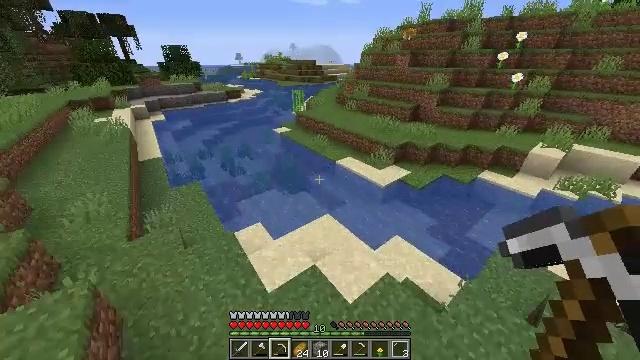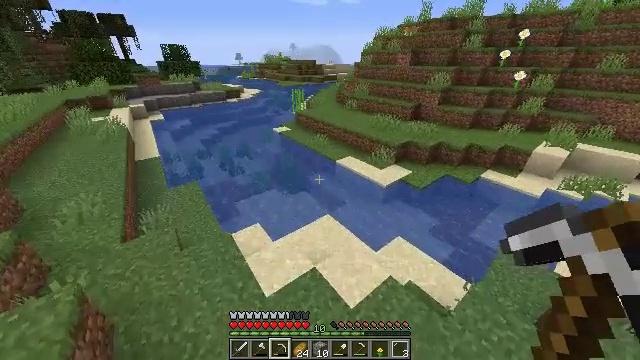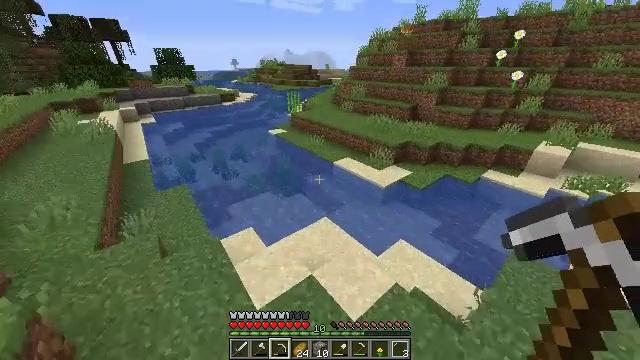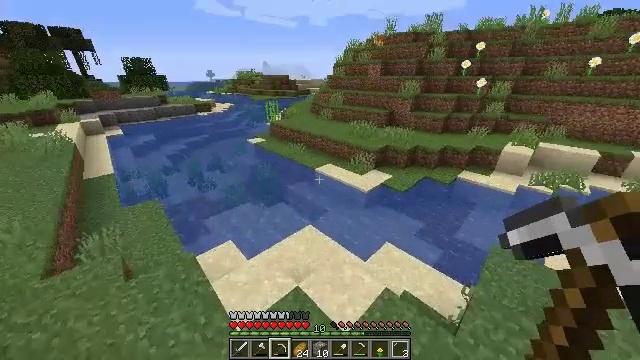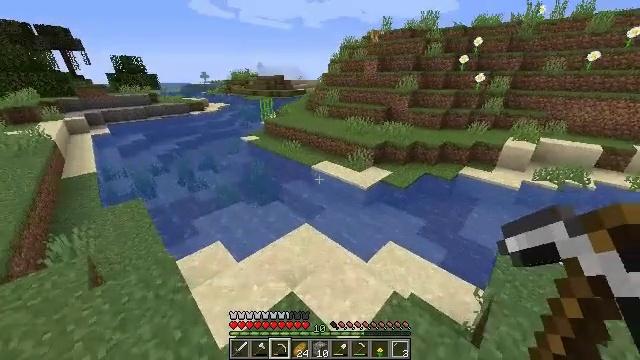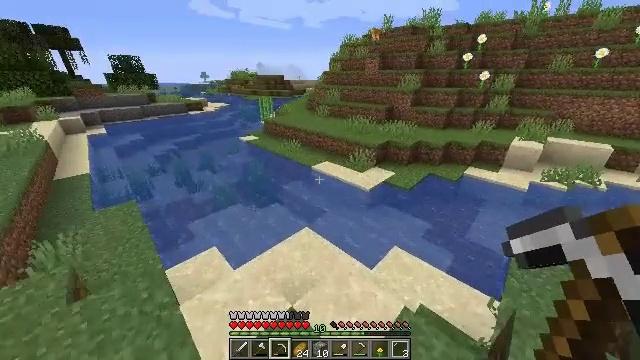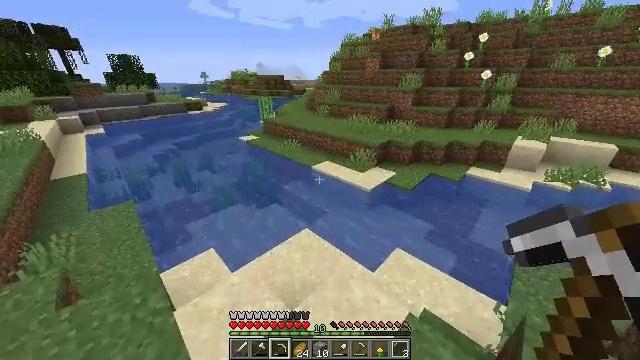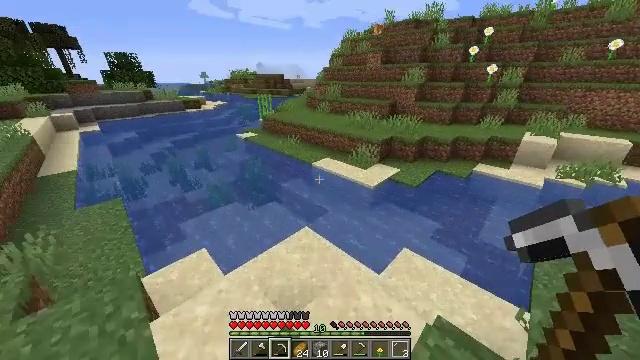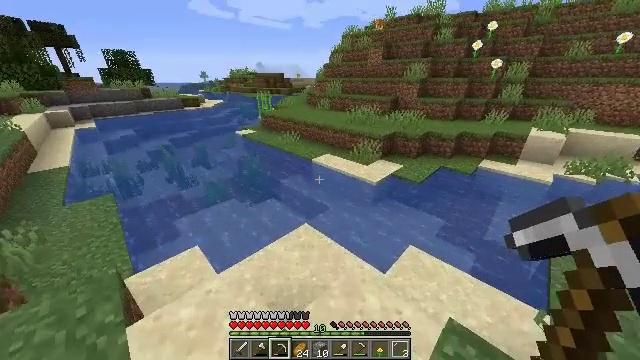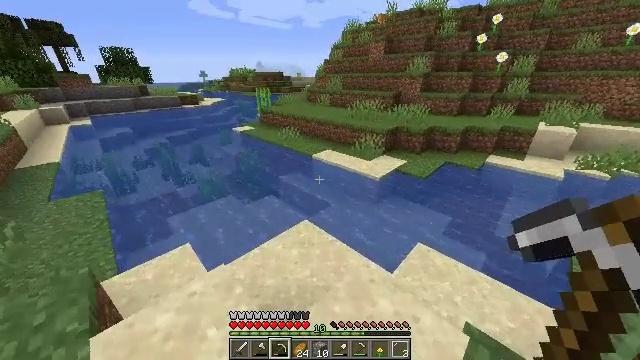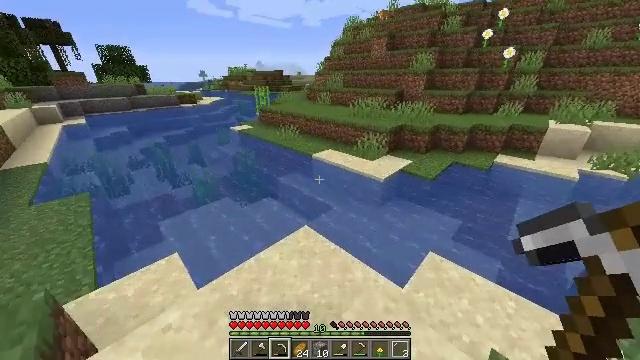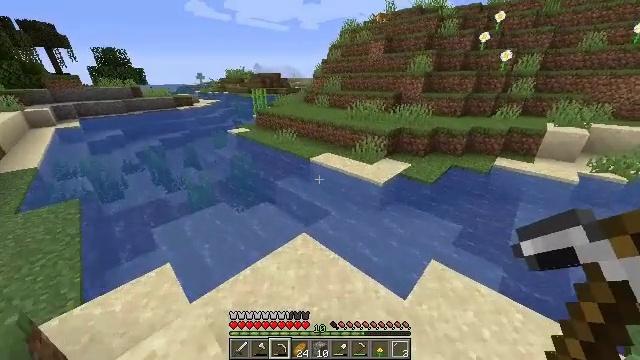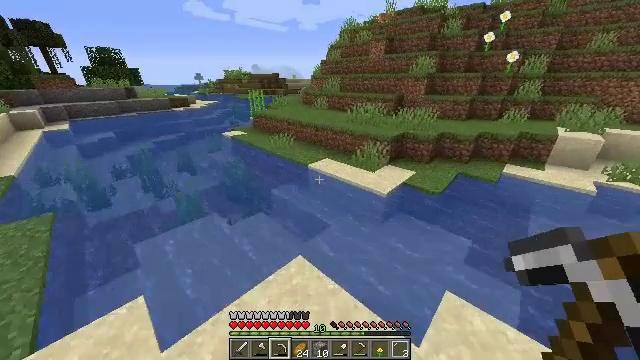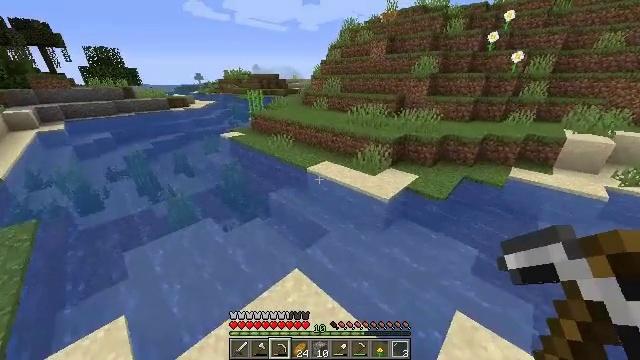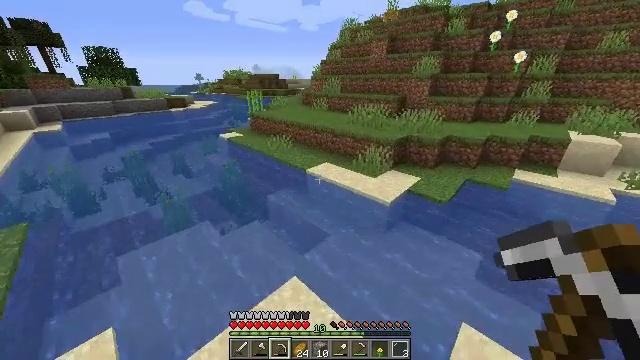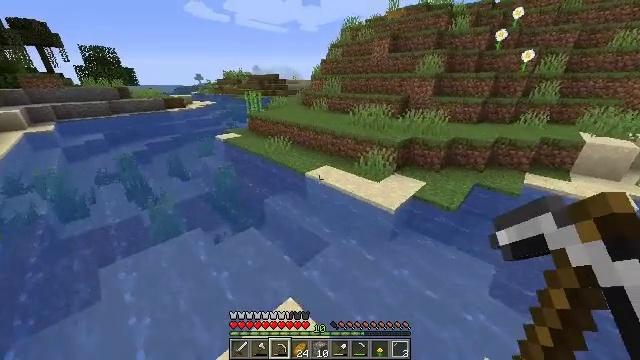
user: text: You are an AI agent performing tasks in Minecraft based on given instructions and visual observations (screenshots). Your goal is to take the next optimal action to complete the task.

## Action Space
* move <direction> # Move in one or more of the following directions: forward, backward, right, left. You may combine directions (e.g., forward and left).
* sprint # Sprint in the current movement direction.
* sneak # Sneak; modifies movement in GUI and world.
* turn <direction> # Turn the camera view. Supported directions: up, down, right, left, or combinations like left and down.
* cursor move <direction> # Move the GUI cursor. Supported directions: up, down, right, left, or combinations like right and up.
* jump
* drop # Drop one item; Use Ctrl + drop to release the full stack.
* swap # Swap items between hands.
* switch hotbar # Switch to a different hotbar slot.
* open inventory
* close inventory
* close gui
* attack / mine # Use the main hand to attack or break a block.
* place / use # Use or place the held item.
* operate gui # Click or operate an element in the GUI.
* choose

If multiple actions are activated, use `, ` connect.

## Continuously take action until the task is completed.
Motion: motion action
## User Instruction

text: Cut down the sugar cane stalks.
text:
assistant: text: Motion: move forward
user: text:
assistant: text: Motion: move forward, turn right and up
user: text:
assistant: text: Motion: move forward, turn right and up
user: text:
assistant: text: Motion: move forward, turn right
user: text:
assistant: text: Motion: move forward
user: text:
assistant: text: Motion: move forward
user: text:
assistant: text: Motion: move forward
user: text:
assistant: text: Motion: move forward
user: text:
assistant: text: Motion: move forward
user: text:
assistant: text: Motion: move forward, sprint
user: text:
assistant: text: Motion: move forward, sprint
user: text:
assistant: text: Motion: move forward, sprint
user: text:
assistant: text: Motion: move forward, sprint
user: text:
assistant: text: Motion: move forward
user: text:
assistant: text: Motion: move forward
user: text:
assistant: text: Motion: move forward
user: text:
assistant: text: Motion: move forward
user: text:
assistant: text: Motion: move forward
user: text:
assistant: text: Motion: move forward
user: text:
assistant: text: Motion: move forward, jump
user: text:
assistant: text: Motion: move forward, jump
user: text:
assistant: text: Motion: move forward, jump
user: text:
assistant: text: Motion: move forward, jump
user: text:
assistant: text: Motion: move forward, jump
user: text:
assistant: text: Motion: move forward, jump
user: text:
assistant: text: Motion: move forward, jump
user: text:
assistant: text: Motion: move forward, jump
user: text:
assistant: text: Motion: move forward, turn left, jump
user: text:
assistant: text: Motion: move forward, jump
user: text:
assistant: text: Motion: move forward, jump